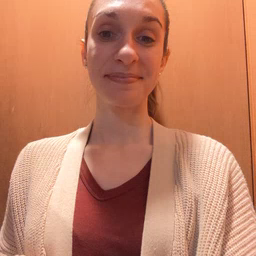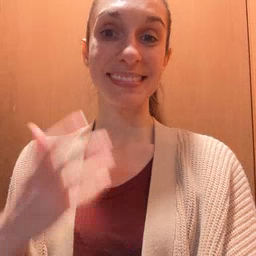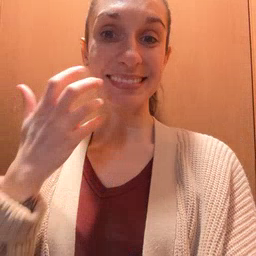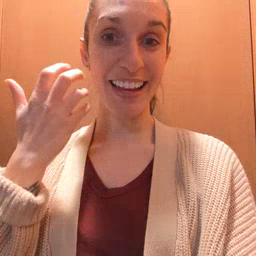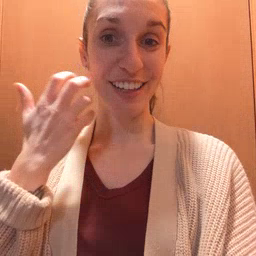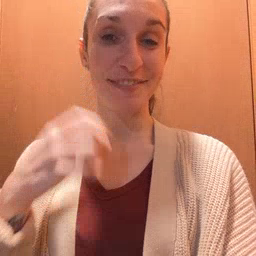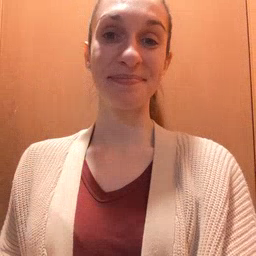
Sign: tiger